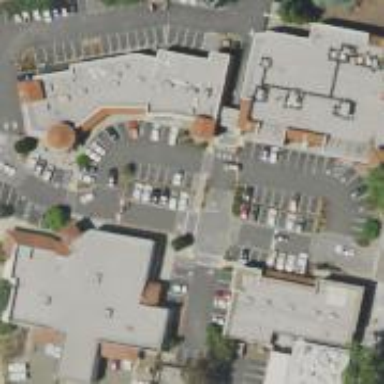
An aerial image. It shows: Building that is pharmacy providing healthcare services.